Question: What is the difference between & in Visual Studio 2012?

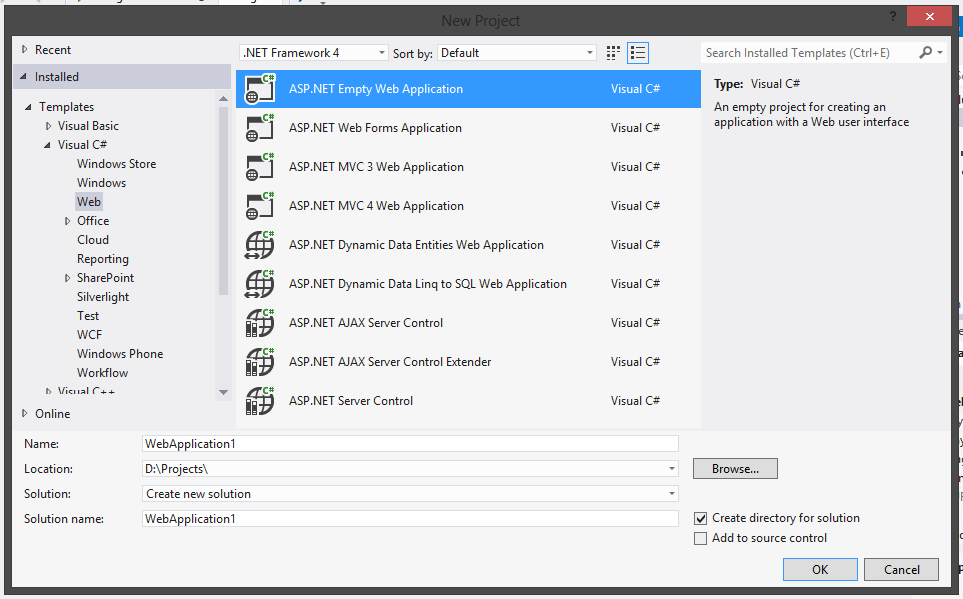
Answer: The clue is in the word 'Empty'.
The first (highlighted in your image) option is a blank project.
Subsequent options set up a Web Forms, MVC3 or MVC4 project with appropriate directory structure and a default set of pages and supporting code.